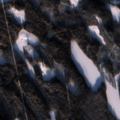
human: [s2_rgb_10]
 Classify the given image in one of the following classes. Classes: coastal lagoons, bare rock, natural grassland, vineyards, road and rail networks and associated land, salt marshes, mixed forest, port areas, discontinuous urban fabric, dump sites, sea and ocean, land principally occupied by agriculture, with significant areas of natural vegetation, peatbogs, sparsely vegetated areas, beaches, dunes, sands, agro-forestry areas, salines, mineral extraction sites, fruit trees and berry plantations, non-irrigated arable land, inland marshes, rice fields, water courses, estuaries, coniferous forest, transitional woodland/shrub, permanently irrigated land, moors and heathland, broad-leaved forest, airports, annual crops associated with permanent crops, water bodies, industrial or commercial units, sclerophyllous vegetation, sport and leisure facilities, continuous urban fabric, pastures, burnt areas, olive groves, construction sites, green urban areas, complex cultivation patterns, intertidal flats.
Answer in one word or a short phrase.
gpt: land principally occupied by agriculture, with significant areas of natural vegetation, coniferous forest, mixed forest, transitional woodland/shrub